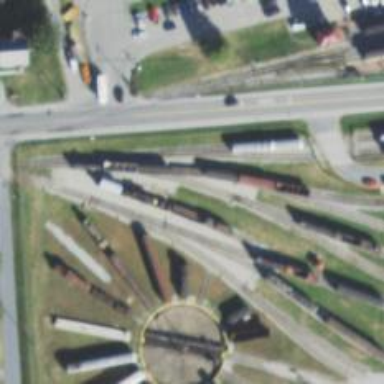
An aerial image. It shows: Preserved rail yard with railway tracks.